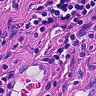
Metastatic tissue present: no